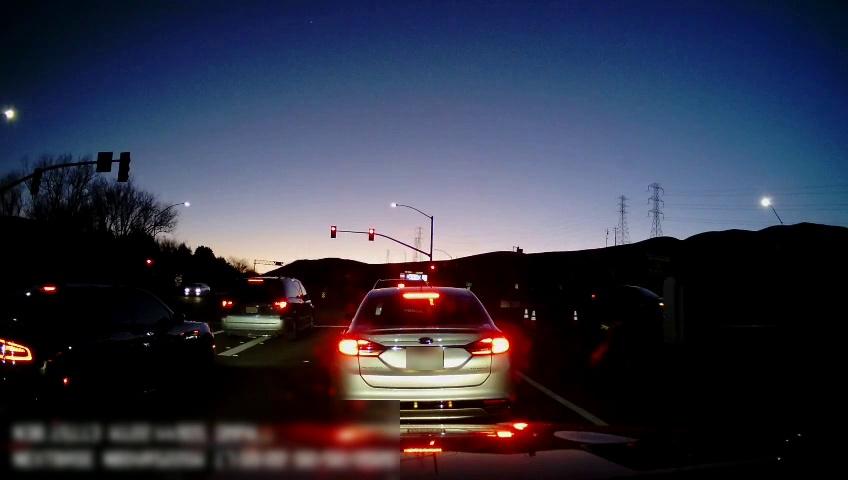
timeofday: Dusk/Dawn/Twilight
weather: Other
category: Drivable Space
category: Vehicles | Car
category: Vehicles | Car
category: Vehicles | Car
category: Vehicles | SUV
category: Vehicles | Car
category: Vehicles | Car
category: Lanes | Current Lane
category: Lanes | Current Lane
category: Lanes | Alternate Lane
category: Traffic | Lights
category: Traffic | Lights
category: Traffic | Lights
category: Traffic | Lights